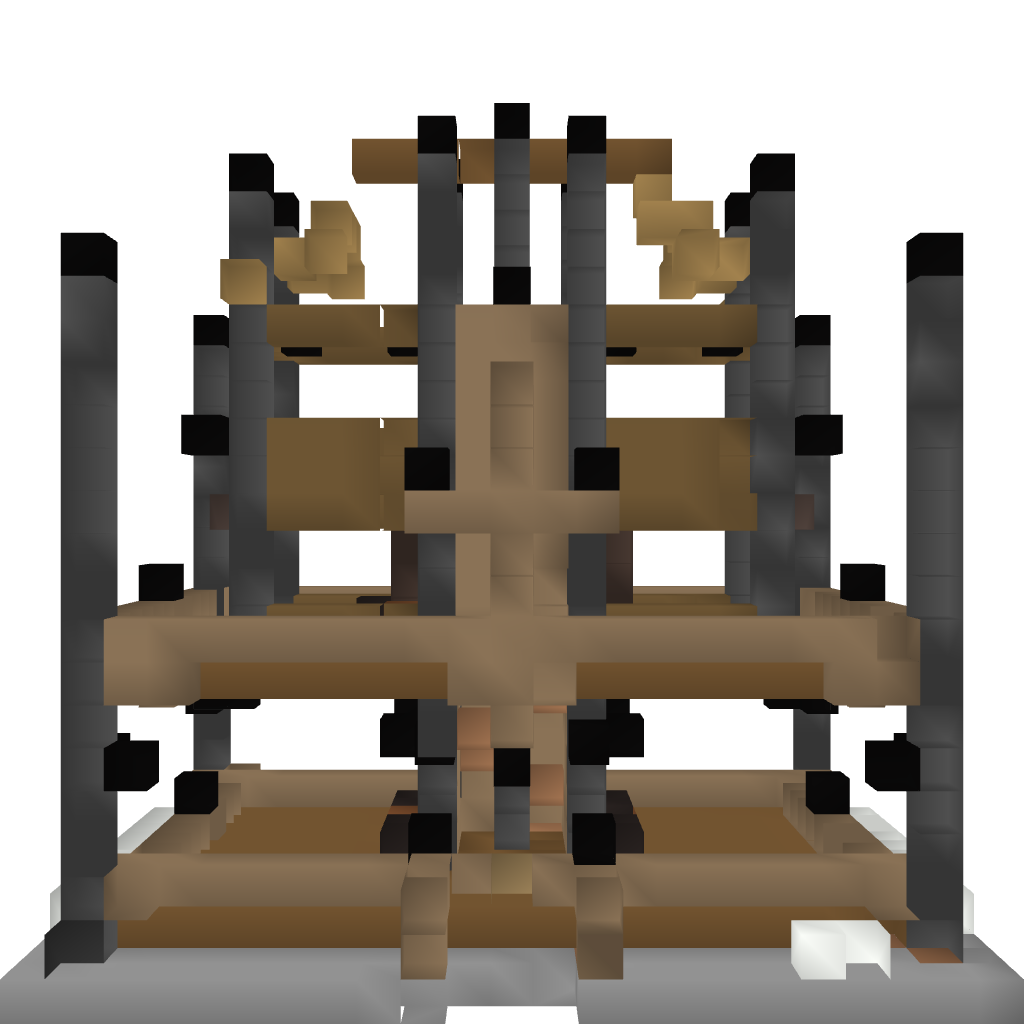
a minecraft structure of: Spiral Stair Wooden House